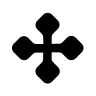
Cursor type: move
OS/theme: linux-bibata
Variant: black